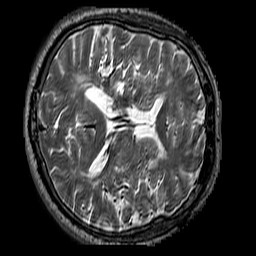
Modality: T2w
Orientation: axial
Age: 56
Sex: male
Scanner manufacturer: siemens
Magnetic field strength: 3 T
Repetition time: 3.2 s
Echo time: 0.212 s